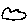
Label: cloud